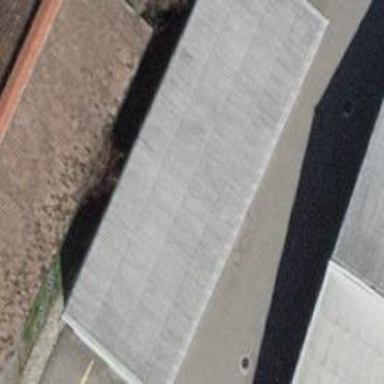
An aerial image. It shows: Industrial building.